【题型】填空题　【知识点】平面几何　【难度】easy
如图，在 $\triangle ABC$ 中，$AB > AC$，过 $AC$ 边上一点 $D$ 作直线 $DE$ 交 $AB$ 边于点 $E$，使所得的三角形与原三角形相似，这样的直线可以作 \underline{\qquad} 条。

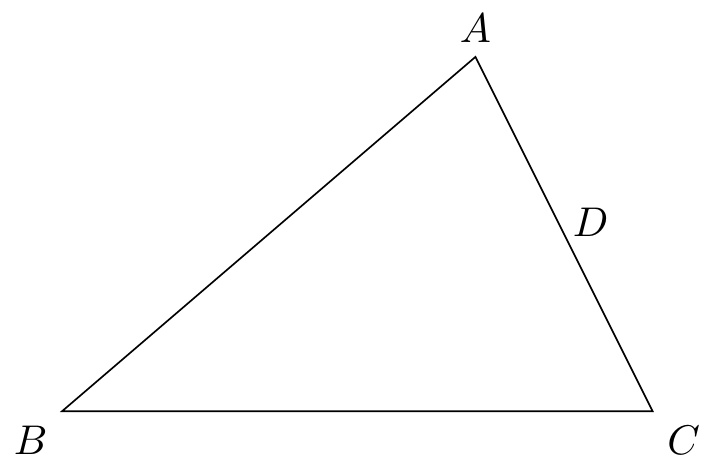
【解答】
解：如图：

\textcircled{1} 作 $\angle ADE = \angle ABC$；

$\because \angle ADE = \angle ABC$，$\angle A = \angle A$，

$\therefore \triangle ADE \sim \triangle ABC$；

\textcircled{2} 作 $DE' \parallel BC$；

$\because DE' \parallel BC$，

$\therefore \angle AE'D = \angle ABC$，$\angle A = \angle A$，

$\therefore \triangle AE'D \sim \triangle ABC$。

因此共有 2 种作法。

故答案为：2。
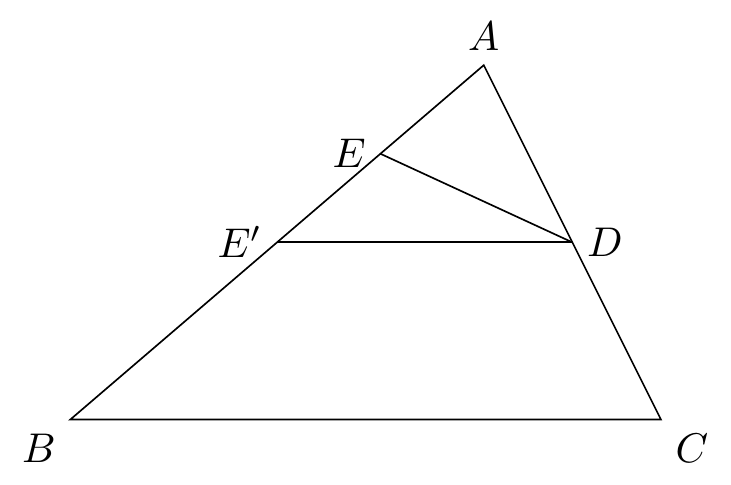